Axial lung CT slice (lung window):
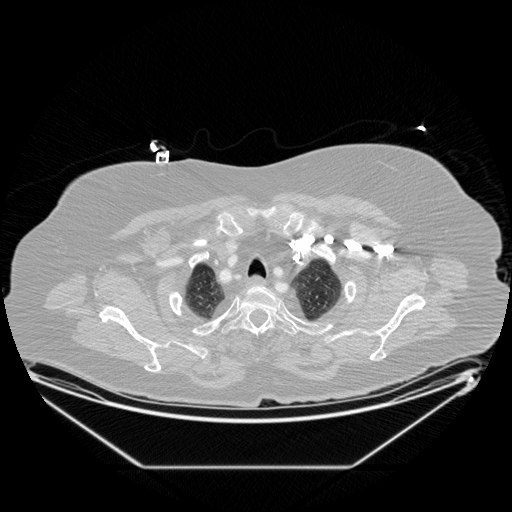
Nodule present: no